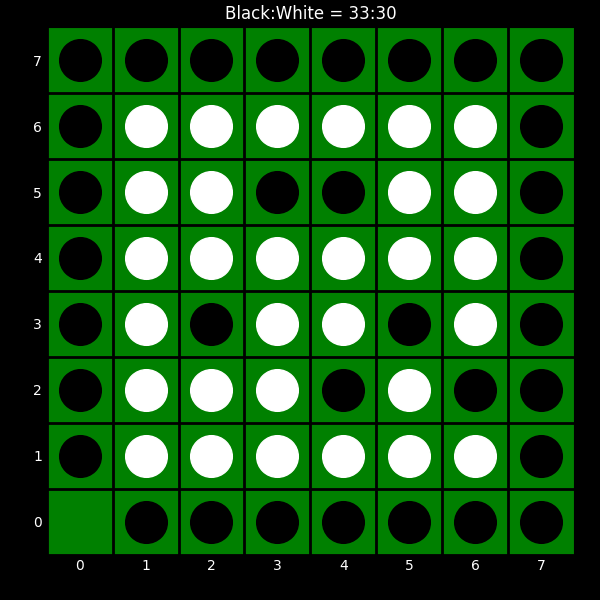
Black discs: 33
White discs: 30